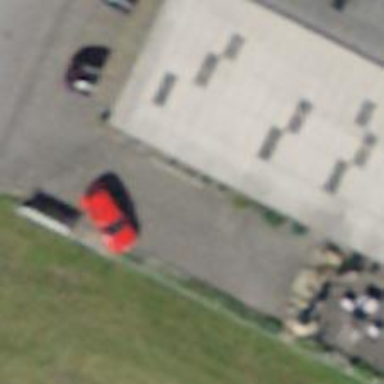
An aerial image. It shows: Restaurant.